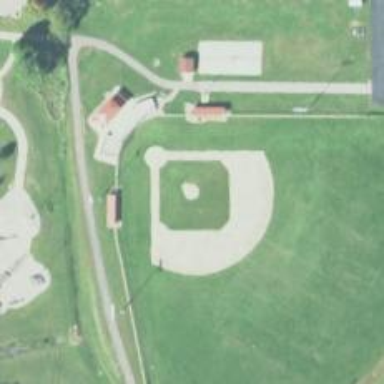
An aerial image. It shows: Baseball pitch for leisure land.